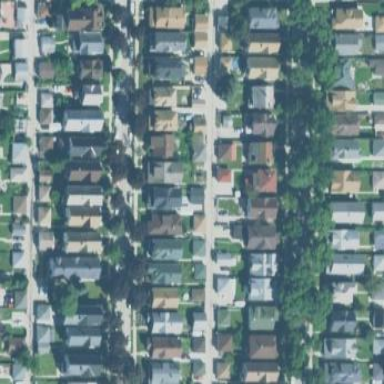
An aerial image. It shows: Sidewalk.